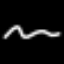
Label: squiggle